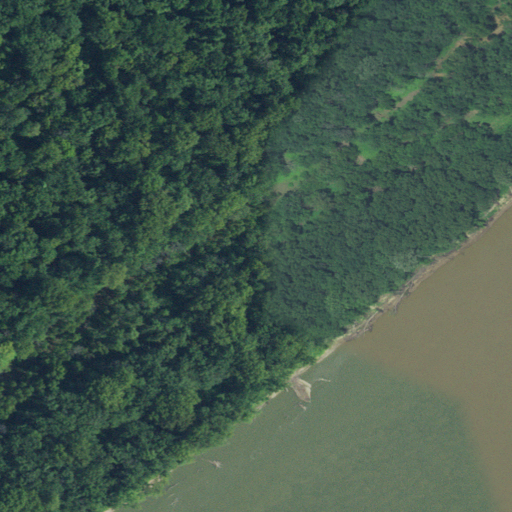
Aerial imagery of island in Kentucky named Bell Island containing woody wetlands and open water